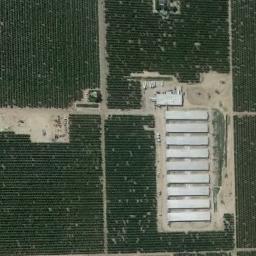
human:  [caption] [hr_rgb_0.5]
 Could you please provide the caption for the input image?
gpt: The rectangular farmland is next to the house .

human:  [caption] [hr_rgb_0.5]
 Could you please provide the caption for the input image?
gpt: Four neatly arranged green rectangular farm fields with buildings in the fields .

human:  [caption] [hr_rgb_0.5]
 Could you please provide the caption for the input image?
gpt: Several green rectangular farmlands are neatly arranged on the ground and some white buildings are surrounded by these farmlands .

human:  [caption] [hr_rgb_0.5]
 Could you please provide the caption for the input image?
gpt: There are many buildings beside rectangular farmlands .

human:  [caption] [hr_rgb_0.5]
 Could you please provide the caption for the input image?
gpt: There are some white buildings beside the green rectangular farmlands .